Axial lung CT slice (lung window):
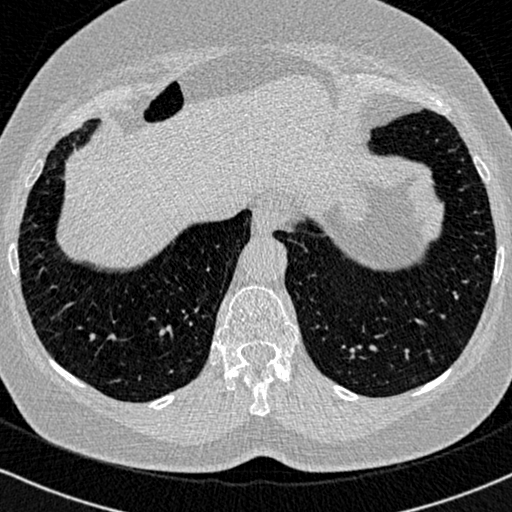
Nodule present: no